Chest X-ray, AP view. Patient: 39 years old, sex M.
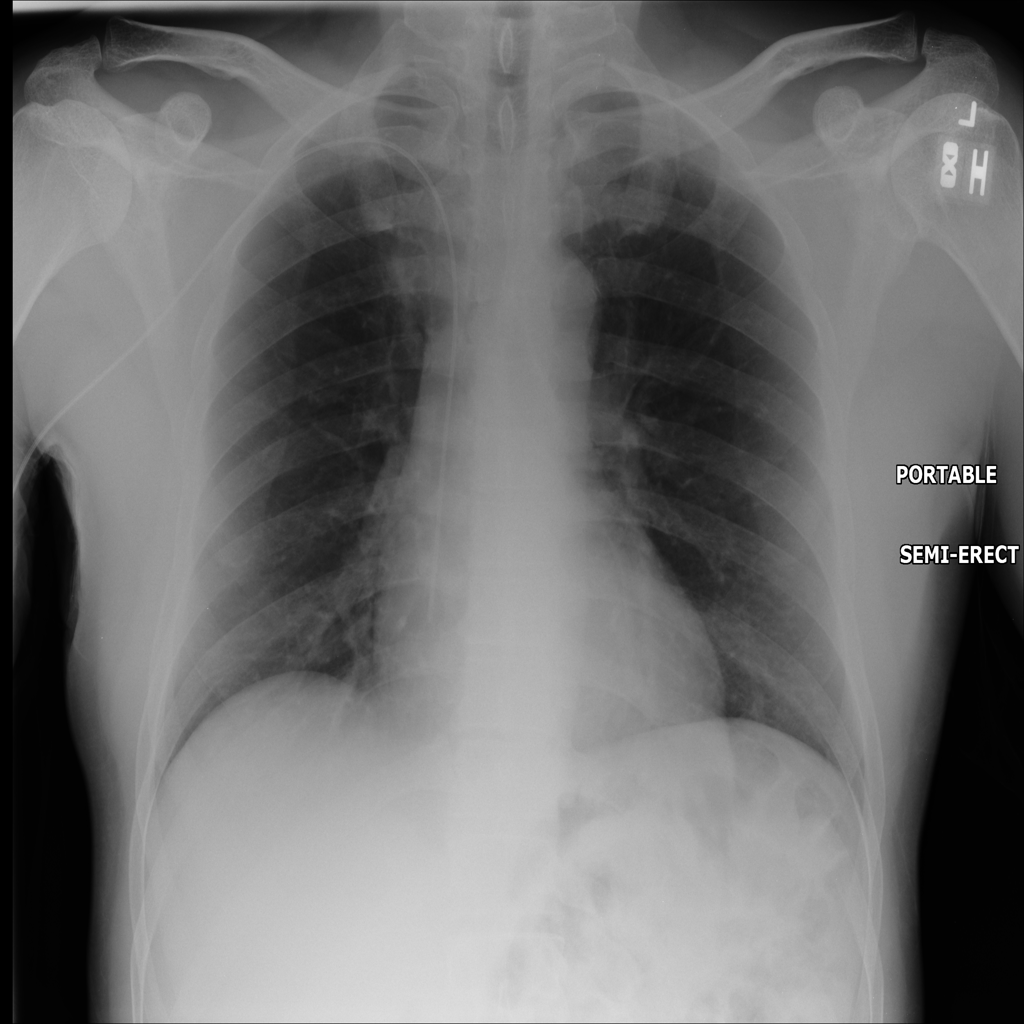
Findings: No Finding